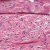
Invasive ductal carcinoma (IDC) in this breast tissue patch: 0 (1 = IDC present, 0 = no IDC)